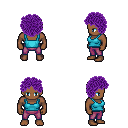
a pixel art fantasy rpg character, male body template, human, dark skin, teal pirate shirt, magenta pants, purple curly afro hairstyle, four views (front, back, left, right), 2x2 character sprite sheet, small pixel art, hard edges, no anti-aliasing